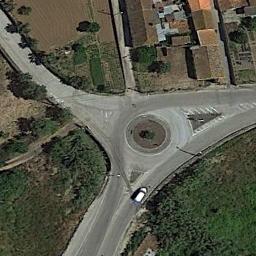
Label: roundabout